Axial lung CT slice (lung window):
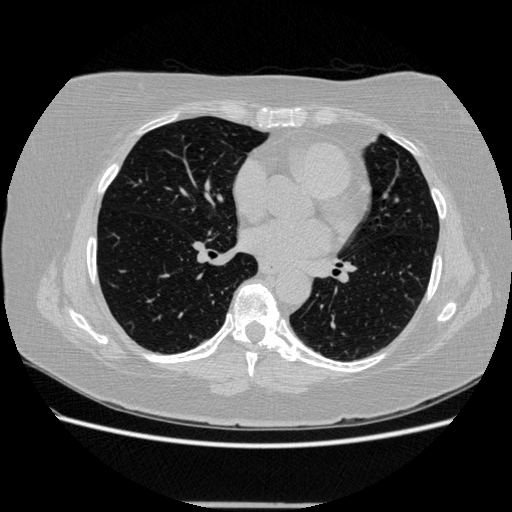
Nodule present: no